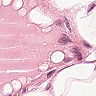
Metastatic tissue present: no